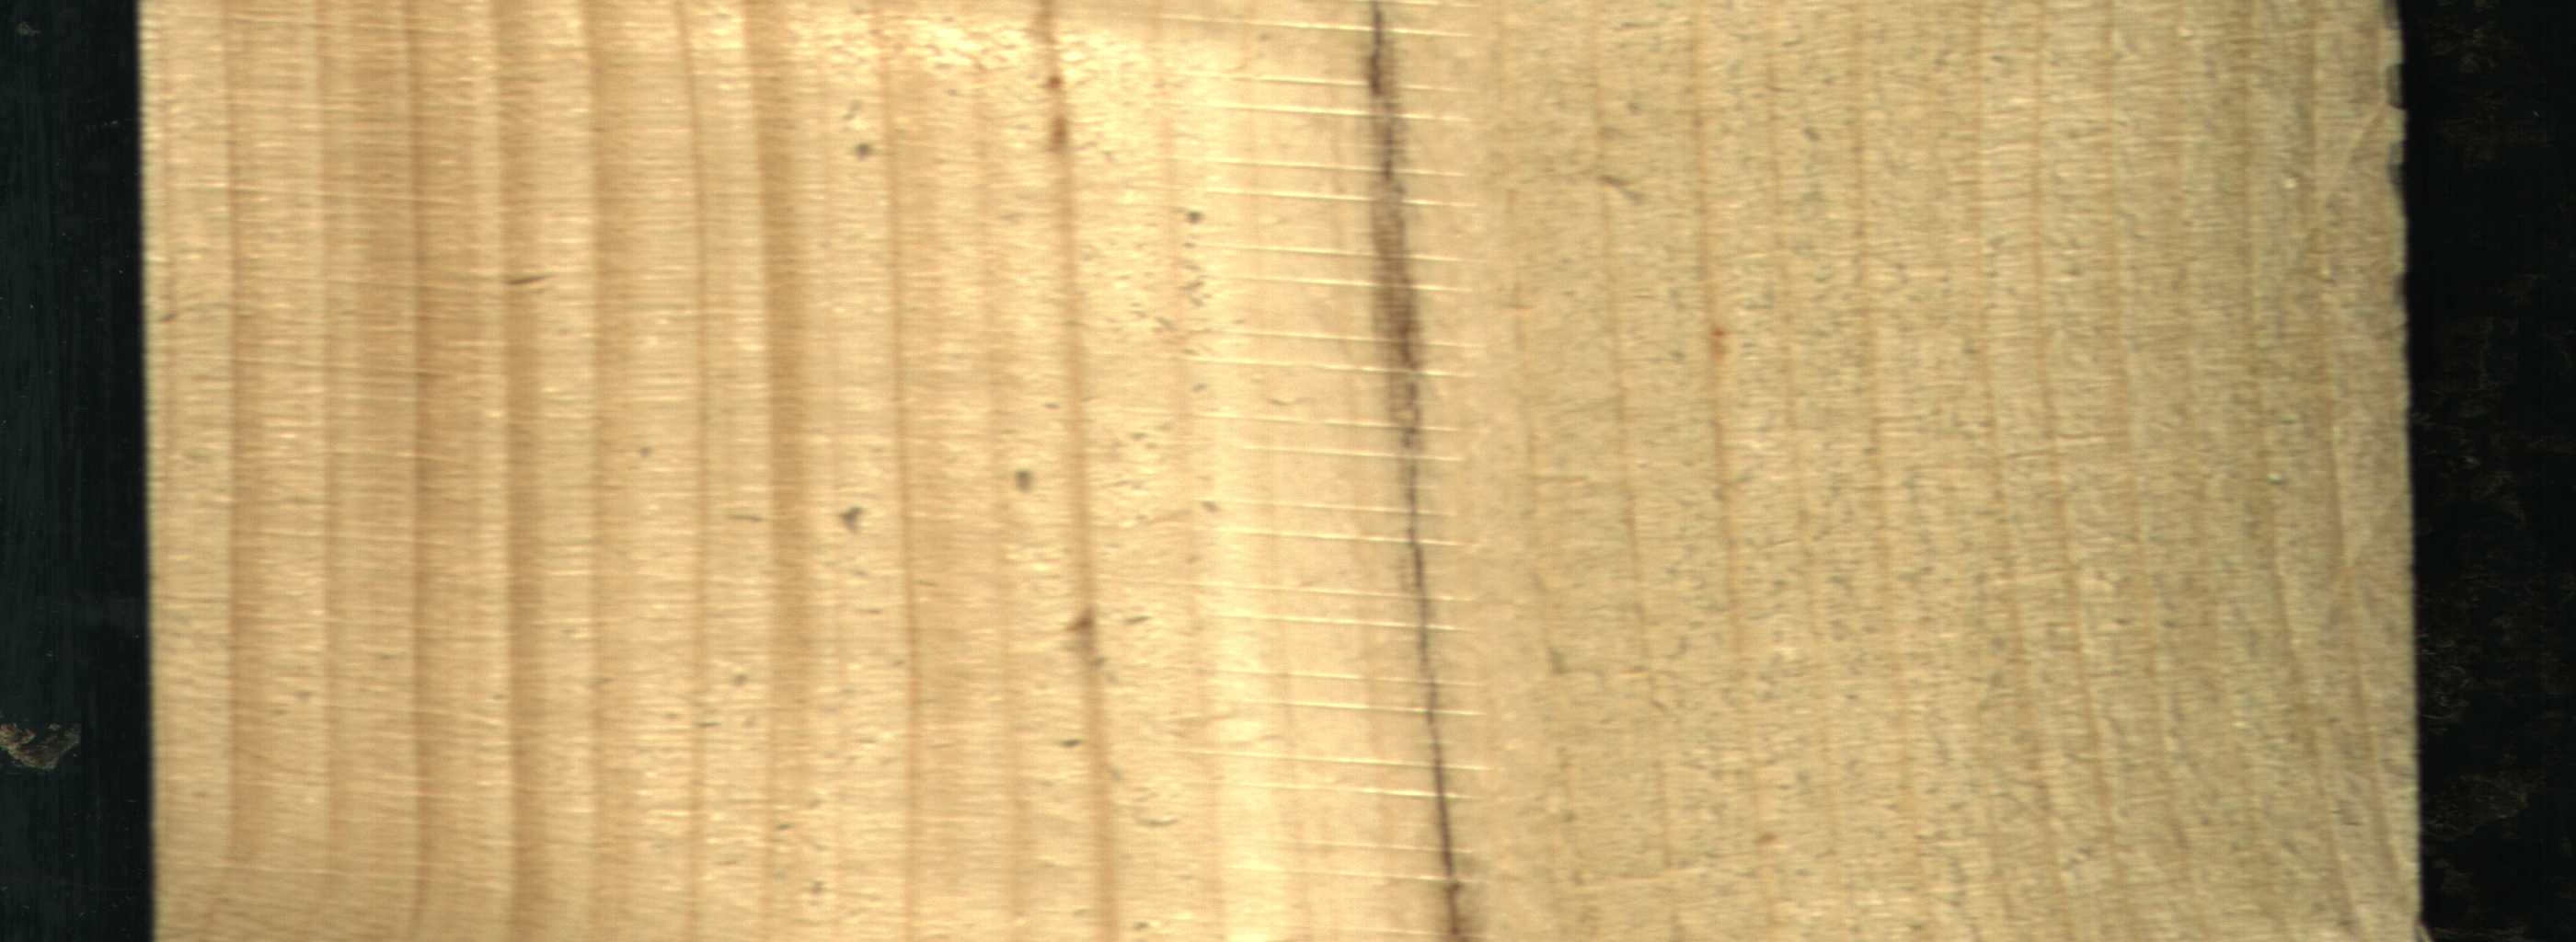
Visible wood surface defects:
Marrow